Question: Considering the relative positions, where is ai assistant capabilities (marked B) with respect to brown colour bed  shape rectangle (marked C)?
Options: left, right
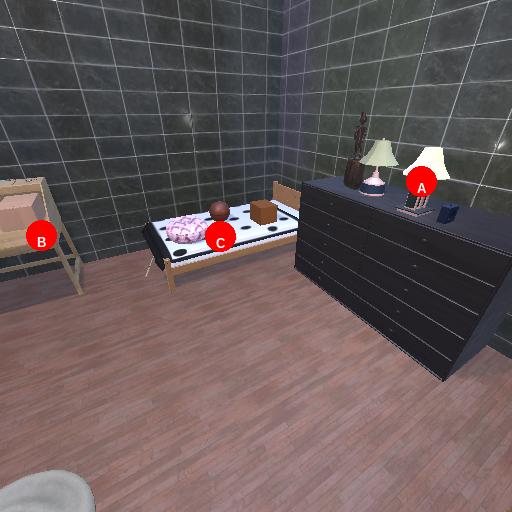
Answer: left